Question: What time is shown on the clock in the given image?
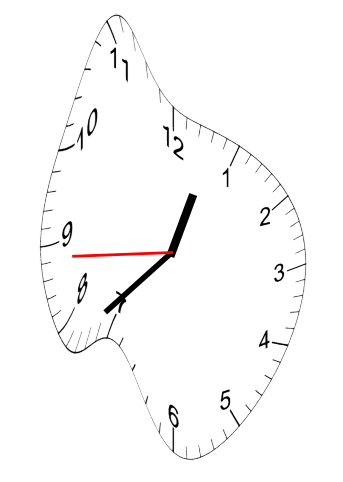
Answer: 12:37:44